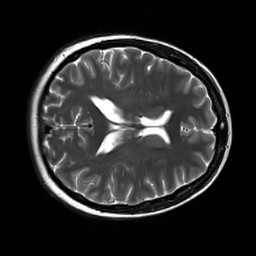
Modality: T2w
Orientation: axial
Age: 33
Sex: female
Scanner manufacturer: siemens
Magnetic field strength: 3 T
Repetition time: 7 s
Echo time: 0.09 s